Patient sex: M
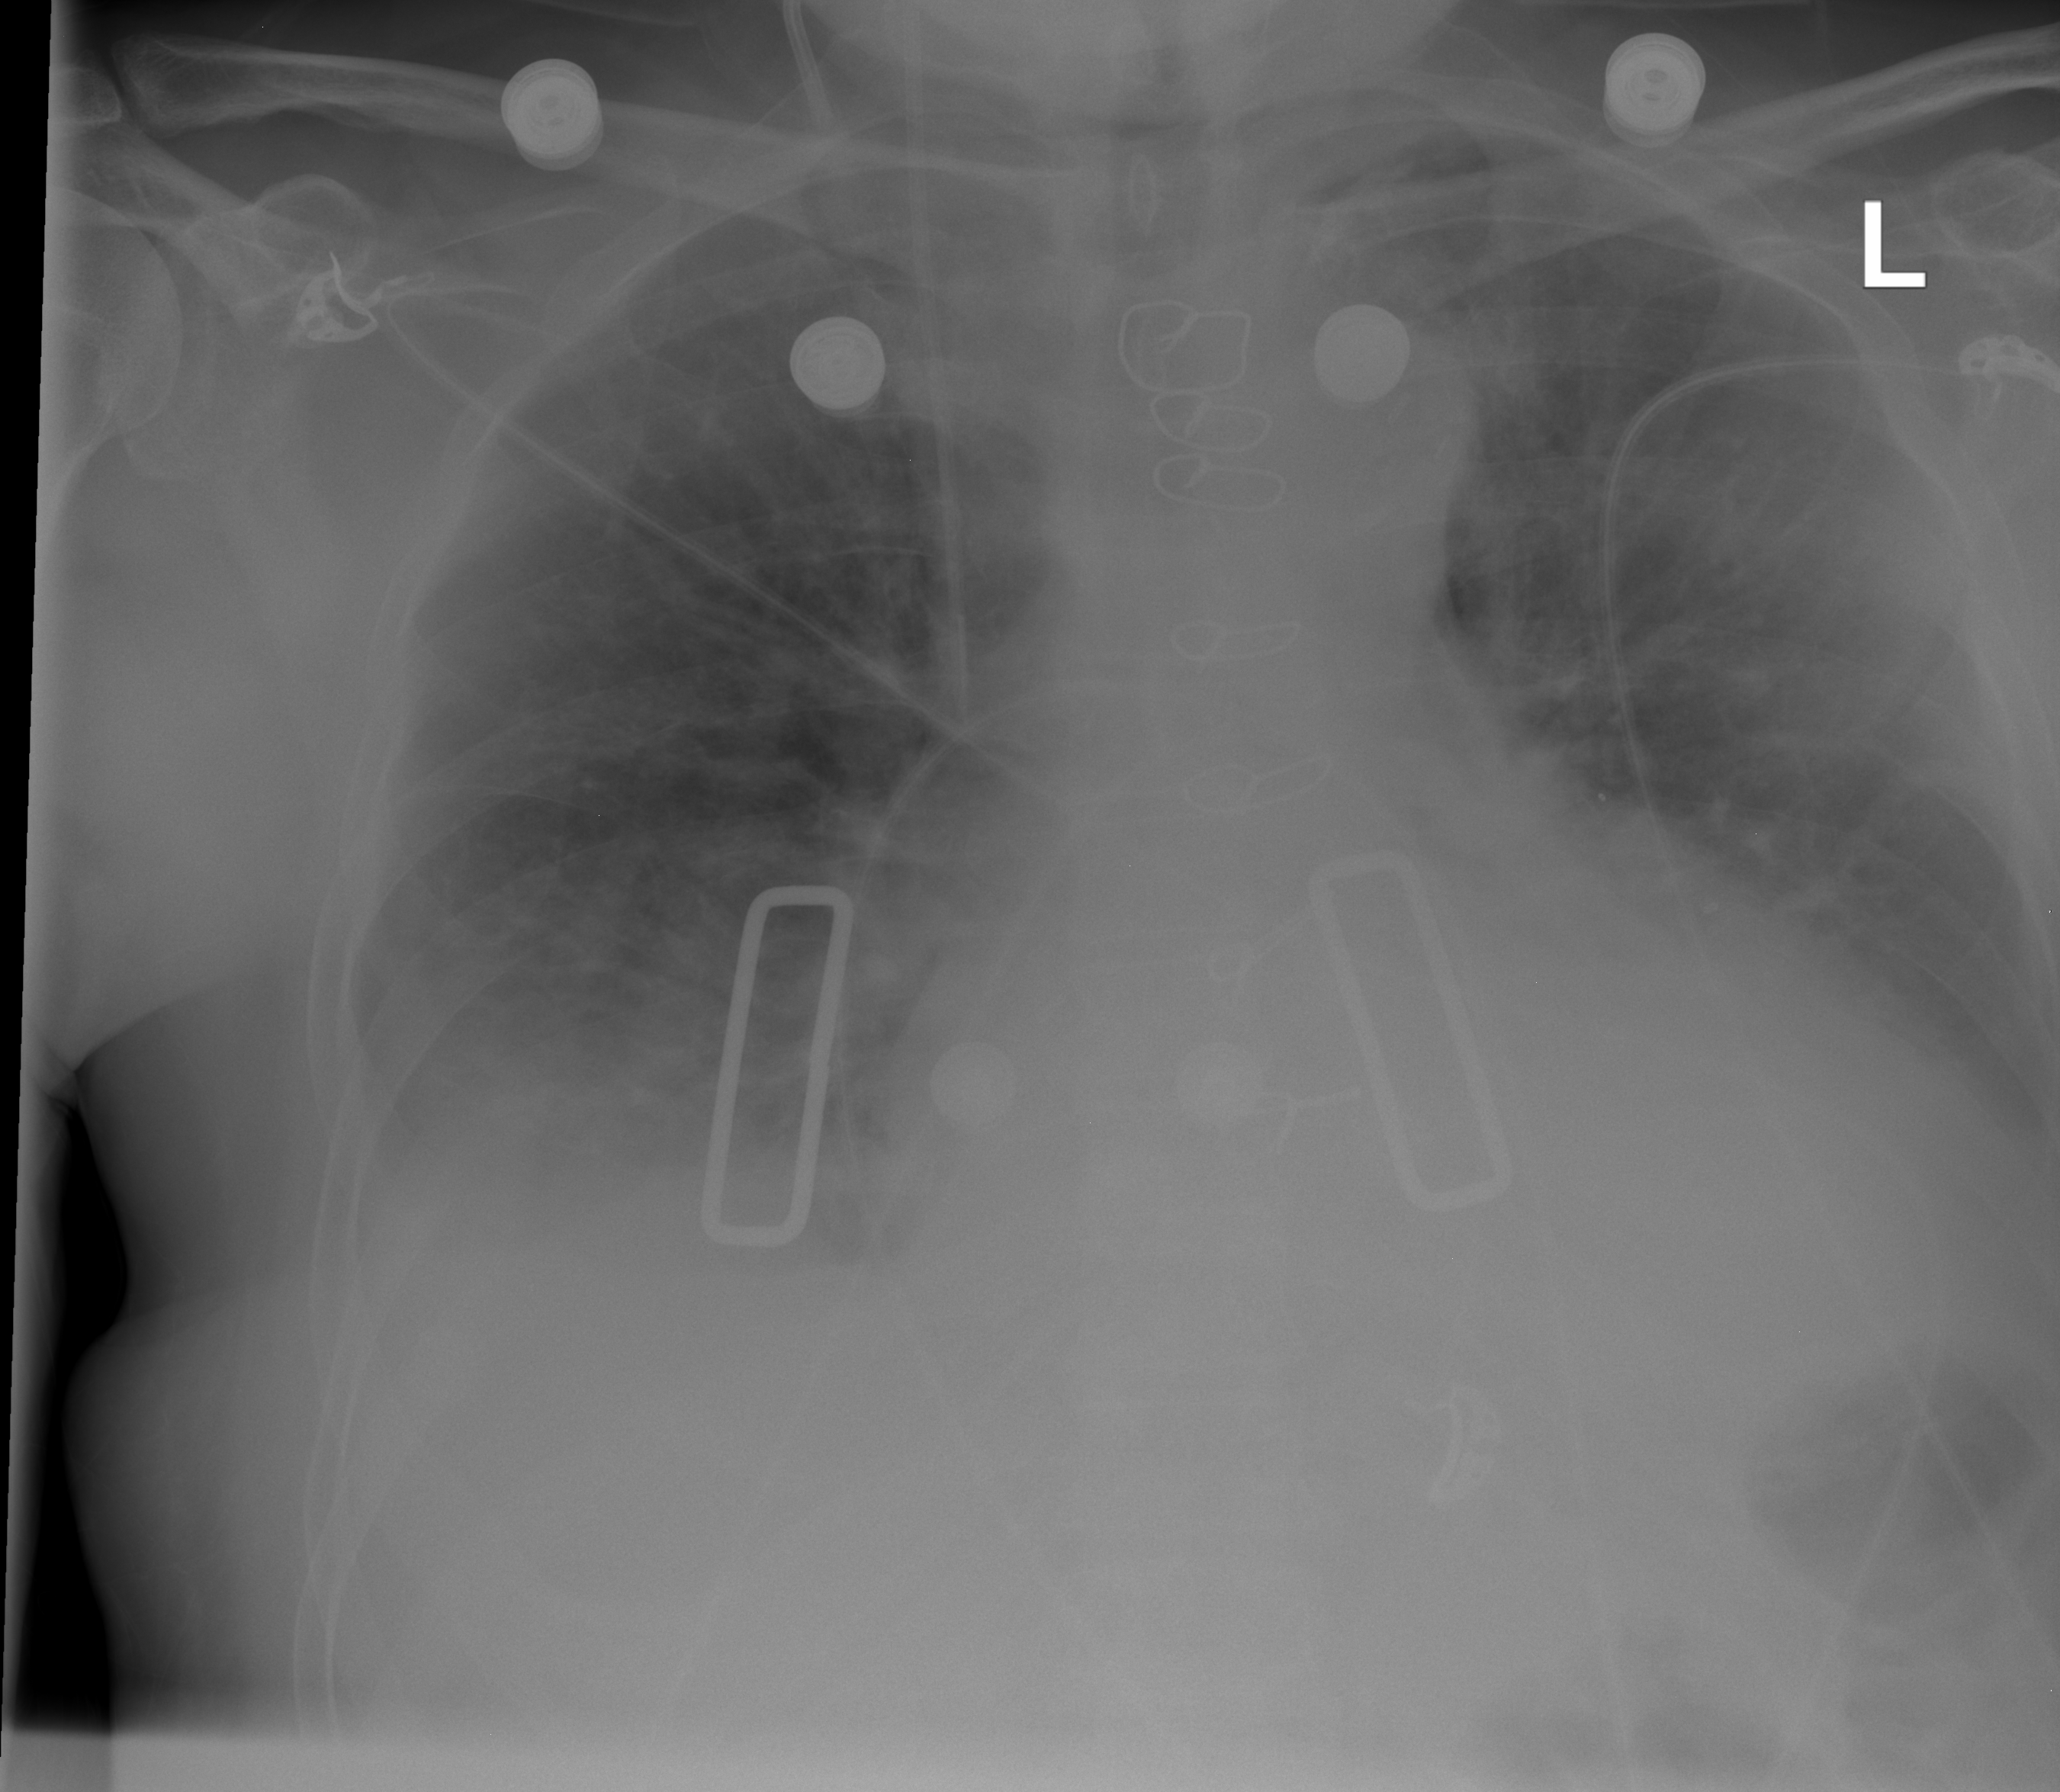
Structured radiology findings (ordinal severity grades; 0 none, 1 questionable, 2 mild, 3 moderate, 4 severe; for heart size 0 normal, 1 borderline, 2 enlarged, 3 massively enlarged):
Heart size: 0
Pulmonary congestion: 2
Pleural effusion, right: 3
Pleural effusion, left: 2
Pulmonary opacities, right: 0
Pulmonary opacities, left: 0
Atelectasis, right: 2
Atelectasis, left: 0